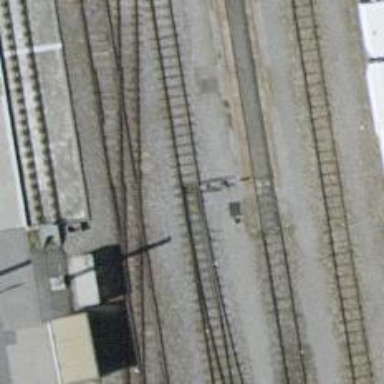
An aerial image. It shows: Railway switch.